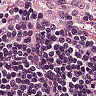
Metastatic tissue present: no